Question: I am trying to understand a better way to adapt custom logic to the Simple Grid (<URL>, but since it is greater than the handheld size, my div overflows over the right 20px padding. I am trying to understand the best approach to work with the grid. Should I create my own breakpoint to shrink the div width to fit mobile? Should I use a CSS property that overrides the overflow? What is my best approach? I just want to find a golden standard to work with to keep workflow consistent. Thanks.

HTML:
'''
<!doctype html>
<html>
<head>
<title>Simple Grid</title>
<meta charset="utf-8" />
<link rel="stylesheet" type="text/css" href="simplegrid.css" />
<link rel="stylesheet" type="text/css" href="styles.css" />
</head>
<body>
<!-- Grid 2/3 and 1/3-->
<div class="grid">
<div class="col-1-1">
<div id="test">
<h1>This is a test.</h1>
</div>
</div>
</div>
<!-- Grid 1/2 -->
</body>
</html>
'''
CSS:
'''
#test {
background-color: green;
height: 400px;
width: 400px;
margin: 0 auto;
overflow: hidden;
}
#test h1 {
text-align: center;
}
'''
Simple Grid:
'''
/*
Simple Grid
Learn More - http://dallasbass.com/simple-grid-a-lightweight-responsive-css-grid/
Project Page - http://thisisdallas.github.com/Simple-Grid/
Author - Dallas Bass
Site - dallasbass.com
*/
*, *:after, *:before {
-webkit-box-sizing: border-box;
-moz-box-sizing: border-box;
box-sizing: border-box;
}
body {
margin: 0px;
}
[class*='col-'] {
float: left;
padding-right: 20px; /* column-space */
}
.grid {
width: 100%;
max-width: 1140px;
min-width: 755px;
margin: 0 auto;
overflow: hidden;
}
.grid:after {
content: "";
display: table;
clear: both;
}
.grid-pad {
padding-top: 20px;
padding-left: 20px; /* grid-space to left */
padding-right: 0px; /* grid-space to right: (grid-space-left - column-space) e.g. 20px-20px=0 */
}
.push-right {
float: right;
}
/* Content Columns */
.col-1-1 {
width: 100%;
}
.col-2-3, .col-8-12 {
width: 66.66%;
}
.col-1-2, .col-6-12 {
width: 50%;
}
.col-1-3, .col-4-12 {
width: 33.33%;
}
.col-1-4, .col-3-12 {
width: 25%;
}
.col-1-5 {
width: 20%;
}
.col-1-6, .col-2-12 {
width: 16.667%;
}
.col-1-7 {
width: 14.28%;
}
.col-1-8 {
width: 12.5%;
}
.col-1-9 {
width: 11.1%;
}
.col-1-10 {
width: 10%;
}
.col-1-11 {
width: 9.09%;
}
.col-1-12 {
width: 8.33%
}
/* Layout Columns */
.col-11-12 {
width: 91.66%
}
.col-10-12 {
width: 83.333%;
}
.col-9-12 {
width: 75%;
}
.col-5-12 {
width: 41.66%;
}
.col-7-12 {
width: 58.33%
}
/* Pushing blocks */
.push-2-3, .push-8-12 {
margin-left: 66.66%;
}
.push-1-2, .push-6-12 {
margin-left: 50%;
}
.push-1-3, .push-4-12 {
margin-left: 33.33%;
}
.push-1-4, .push-3-12 {
margin-left: 25%;
}
.push-1-5 {
margin-left: 20%;
}
.push-1-6, .push-2-12 {
margin-left: 16.667%;
}
.push-1-7 {
margin-left: 14.28%;
}
.push-1-8 {
margin-left: 12.5%;
}
.push-1-9 {
margin-left: 11.1%;
}
.push-1-10 {
margin-left: 10%;
}
.push-1-11 {
margin-left: 9.09%;
}
.push-1-12 {
margin-left: 8.33%
}
@media handheld, only screen and (max-width: 767px) {
.grid {
width: 100%;
min-width: 0;
margin-left: 0px;
margin-right: 0px;
padding-left: 20px; /* grid-space to left */
padding-right: 10px; /* grid-space to right: (grid-space-left - column-space) e.g. 20px-10px=10px */
}
[class*='col-'] {
width: auto;
float: none;
margin-left: 0px;
margin-right: 0px;
margin-top: 10px;
margin-bottom: 10px;
padding-left: 0px;
padding-right: 10px; /* column-space */
}
/* Mobile Layout */
[class*='mobile-col-'] {
float: left;
margin-left: 0px;
margin-right: 0px;
margin-top: 0px;
margin-bottom: 10px;
padding-left: 0px;
padding-right: 10px; /* column-space */
padding-bottom: 0px;
}
.mobile-col-1-1 {
width: 100%;
}
.mobile-col-2-3, .mobile-col-8-12 {
width: 66.66%;
}
.mobile-col-1-2, .mobile-col-6-12 {
width: 50%;
}
.mobile-col-1-3, .mobile-col-4-12 {
width: 33.33%;
}
.mobile-col-1-4, .mobile-col-3-12 {
width: 25%;
}
.mobile-col-1-5 {
width: 20%;
}
.mobile-col-1-6, .mobile-col-2-12 {
width: 16.667%;
}
.mobile-col-1-7 {
width: 14.28%;
}
.mobile-col-1-8 {
width: 12.5%;
}
.mobile-col-1-9 {
width: 11.1%;
}
.mobile-col-1-10 {
width: 10%;
}
.mobile-col-1-11 {
width: 9.09%;
}
.mobile-col-1-12 {
width: 8.33%
}
/* Layout Columns */
.mobile-col-11-12 {
width: 91.66%
}
.mobile-col-10-12 {
width: 83.333%;
}
.mobile-col-9-12 {
width: 75%;
}
.mobile-col-5-12 {
width: 41.66%;
}
.mobile-col-7-12 {
width: 58.33%
}
.hide-on-mobile {
display: none !important;
width: 0;
height: 0;
}
}
'''
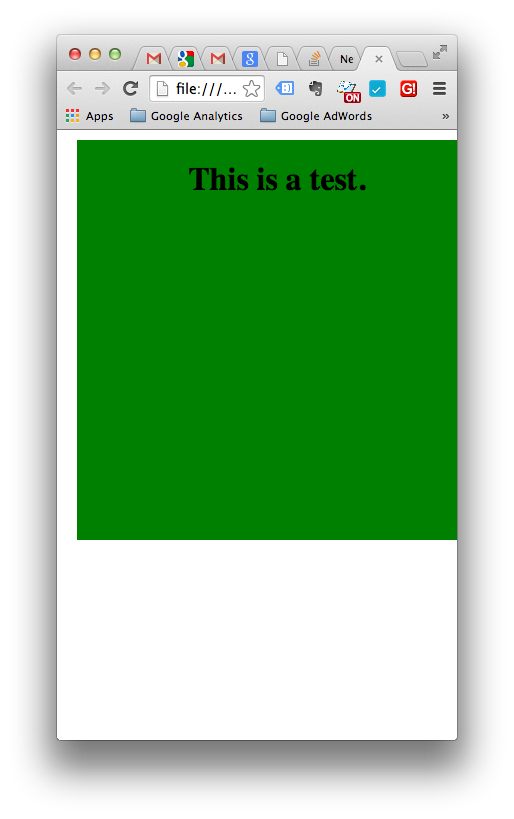
Answer: The issue here is that you're giving the element a fixed with of 400px. So the browser will render it at 400 regardless of viewport size.
To fix this, I'd recommend using instead. Basically, the div will be as wide as possible within the viewport until it reaches 400px - then it will stop.
Also good to note this issue has nothing to do with the grid framework you are using :)
'''
#test {
background-color: green;
height: 400px;
max-width: 400px;
margin: 0 auto;
overflow: hidden;
}
'''